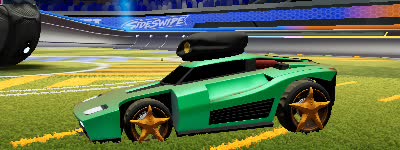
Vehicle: breakout